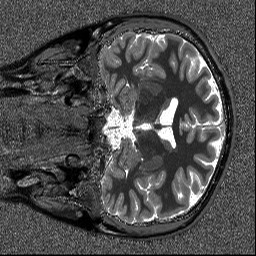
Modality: T1map
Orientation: coronal
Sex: male